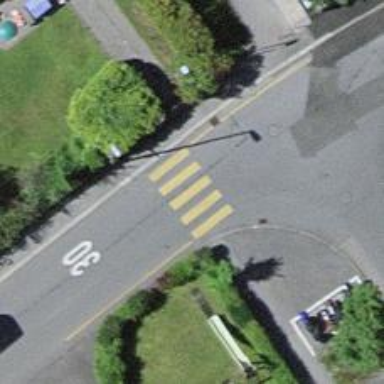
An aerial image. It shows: Uncontrolled zebra crossing with notable zebra markings.